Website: home-depot
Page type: billing-address
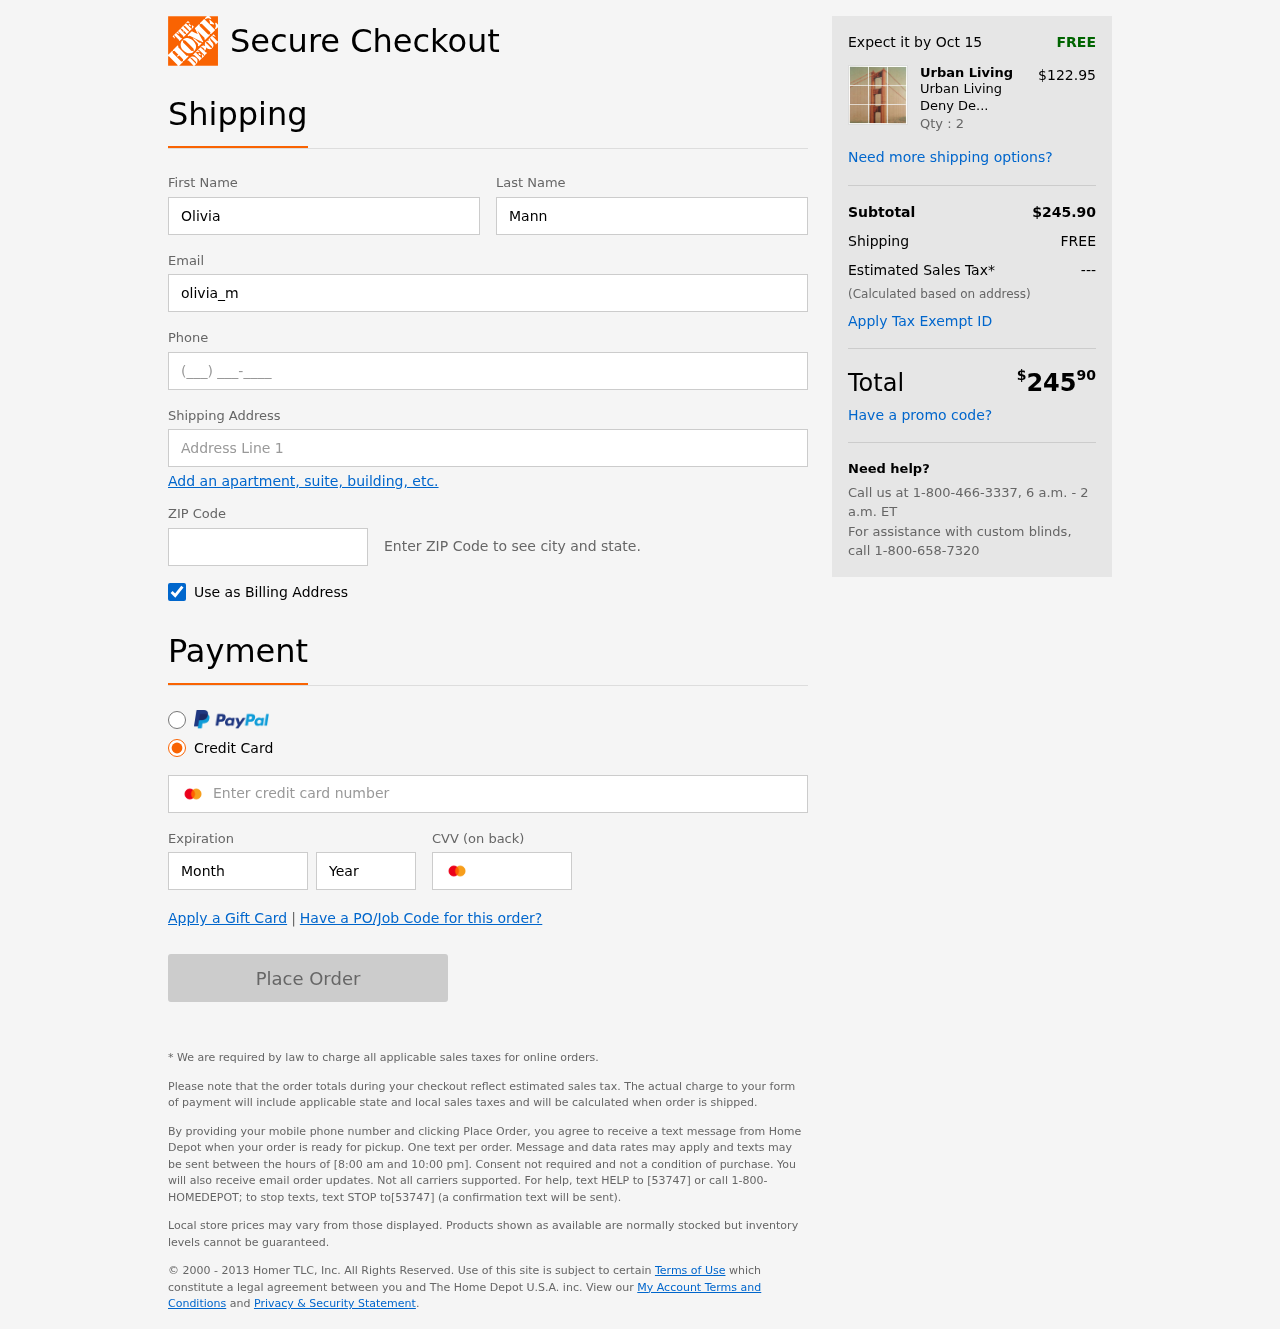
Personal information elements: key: PII_FIRSTNAME
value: Olivia
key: PII_LASTNAME
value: Mann
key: PII_EMAIL
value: olivia_mann@yahoo.com
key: PII_PHONE
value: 9055580338
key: PII_STREET
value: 7487 Montes Mountains
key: PII_POSTCODE
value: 09939
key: PII_CARD_NUMBER
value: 2236 4821 9398 9391
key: PII_CARD_EXPIRY_MONTH
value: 02
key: PII_CARD_CVV
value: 265
Product elements: key: PRODUCT1_BRAND
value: Urban Living
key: PRODUCT1_NAME
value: Urban Living Deny Designs 51865-wwmr01 Wall Art
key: PRODUCT1_PRICE
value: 122.95
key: PRODUCT1_QUANTITY
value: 2
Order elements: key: ORDER_DELIVERY_DATE
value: Oct 15
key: ORDER_SUBTOTAL
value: $245.90
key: ORDER_SHIPPING_COST
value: FREE
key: ORDER_TAX
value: ---
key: ORDER_TOTAL2
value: $24590